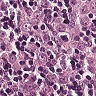
Metastatic tissue present: yes